Question: I'm using Myriad Pro, and for Georgian language it shows [X][X][X] blocks.
I want to use Myriad Pro for English language, but how do I implement fallback strategy for Georgian language?

Doing font-family: Myriad Pro, Arial, Serif didn't do anything. As this is mechanism to skip font if browser doesn't have it or understand it...
What are my options?
What is a correct way of handling this?
I really would like to avoid php/css that is outputing css font-family based on selected language using php... Is there a cleaner solution??
Ty.
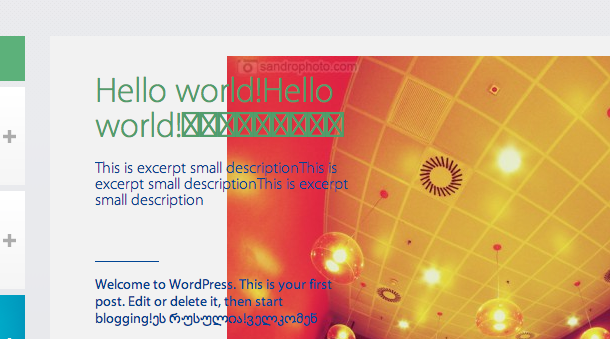
Answer: Since your screen shot contains some Georgian letters, there must be some font in your system that contains them (unless they are in an image, of course). This suggests that there is something wrong with font handling. When you specify, say, 'font-family: Myriad Pro', then a browser should deal with characters not present in that font by picking them up from some other font(s). However, browsers (especially IE) are known to fail to do so too often.
Relatively few fonts contain Georgian letters. For a good (but not perfect) overview, check out Fileformat.info page on <URL>.
The solution is to specify explicitly a fallback font that does contain the Georgian letters. Arial won't do, as it lacks them. The only (reasonably) safe way is to use a downloadable font (web font) via '@font-face'. If you are using Myriad Pro, a purely sans-serif font, for Latin letters, it would be typographically best to use a sans-serif font with roughly the same x-height. Consider using <URL>.
Your CSS rule could then have
'''
font-family: Myriad Pro, DejaVu Sans, sans-serif;
'''